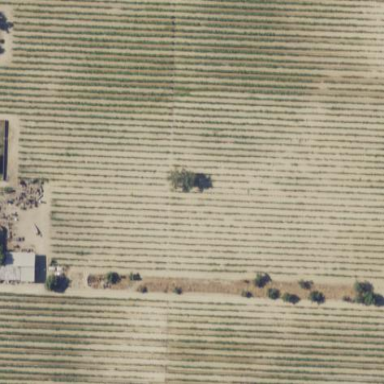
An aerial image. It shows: Beautiful vineyard in the countryside.